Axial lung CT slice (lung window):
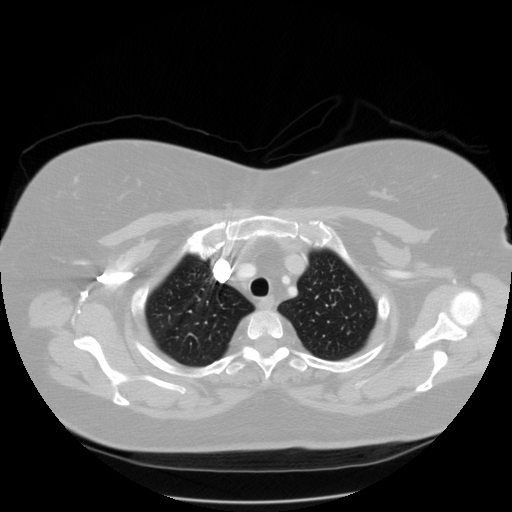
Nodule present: no